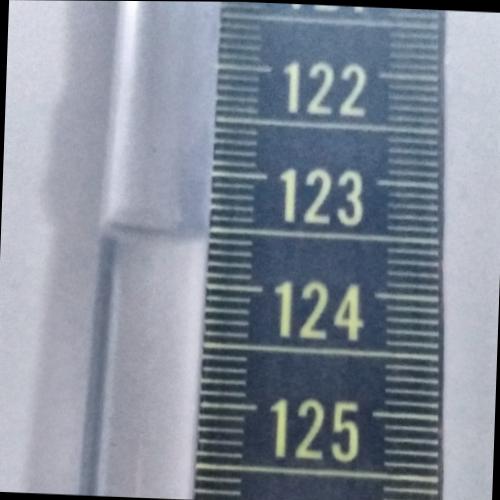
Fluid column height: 123.6 cm